Question: Dear folks, staring at the CSS I put together so proudly the other night, I desparately tried to remove more chars here or there, like those wasted whitespace: " " 'meanwhile the more I stared at this code, the more I started to see patterns, clearly emerging from these bodies, asif this was the absolute minimum, plus some hidden message' Now let me get to the point for this question is already too contaminated with nonvital letters already: Is there a way we could further minify my otherwise humungously gigantuous monster css file into a more bandwith friendly, really small file? Much appreceated!

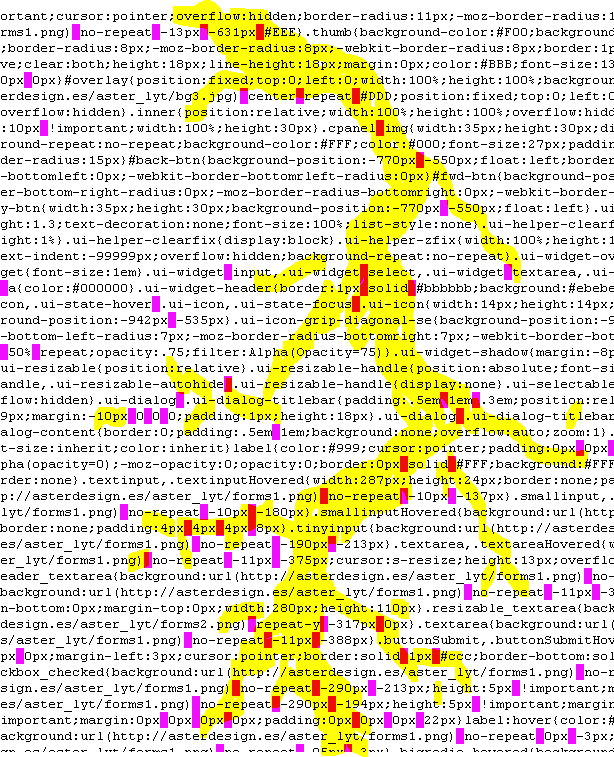
Answer: 1. If your css is hosted on the same site as your images, use relative paths in your url()s: background:url(/path/to/file.png)
2. Use shorthand where applicable: margin:0 instead of margin:0px 0px 0px 0px
3. Try running the CSS through a real minifier such as the YUI Compressor
4. As a last resort, shorten your class names in the CSS and the related HTML
5. Pass it to the left...